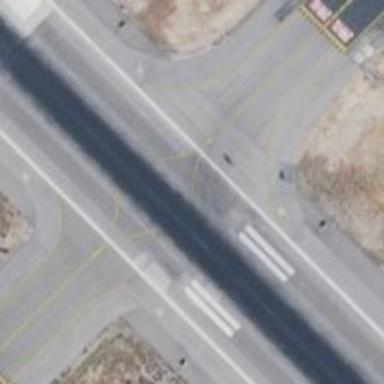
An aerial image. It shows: Image of taxiway at airport.